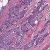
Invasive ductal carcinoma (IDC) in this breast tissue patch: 1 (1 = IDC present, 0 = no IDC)